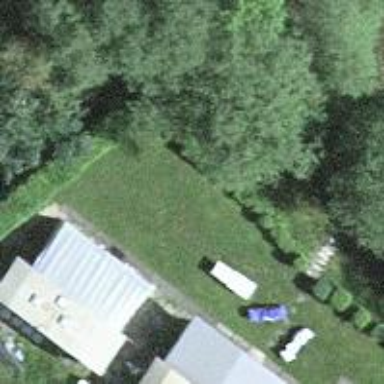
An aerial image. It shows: Cabin.